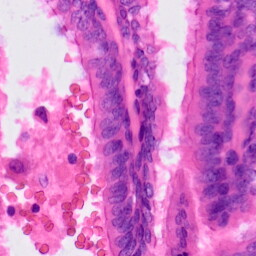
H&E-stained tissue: Lung